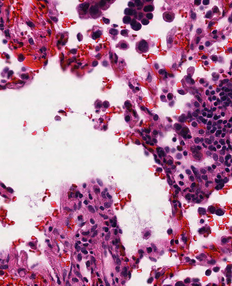
Tumor epithelial tissue: yes
Tumor-associated stroma tissue: yes
Normal tissue: no